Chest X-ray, PA view. Patient: 34 years old, sex M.
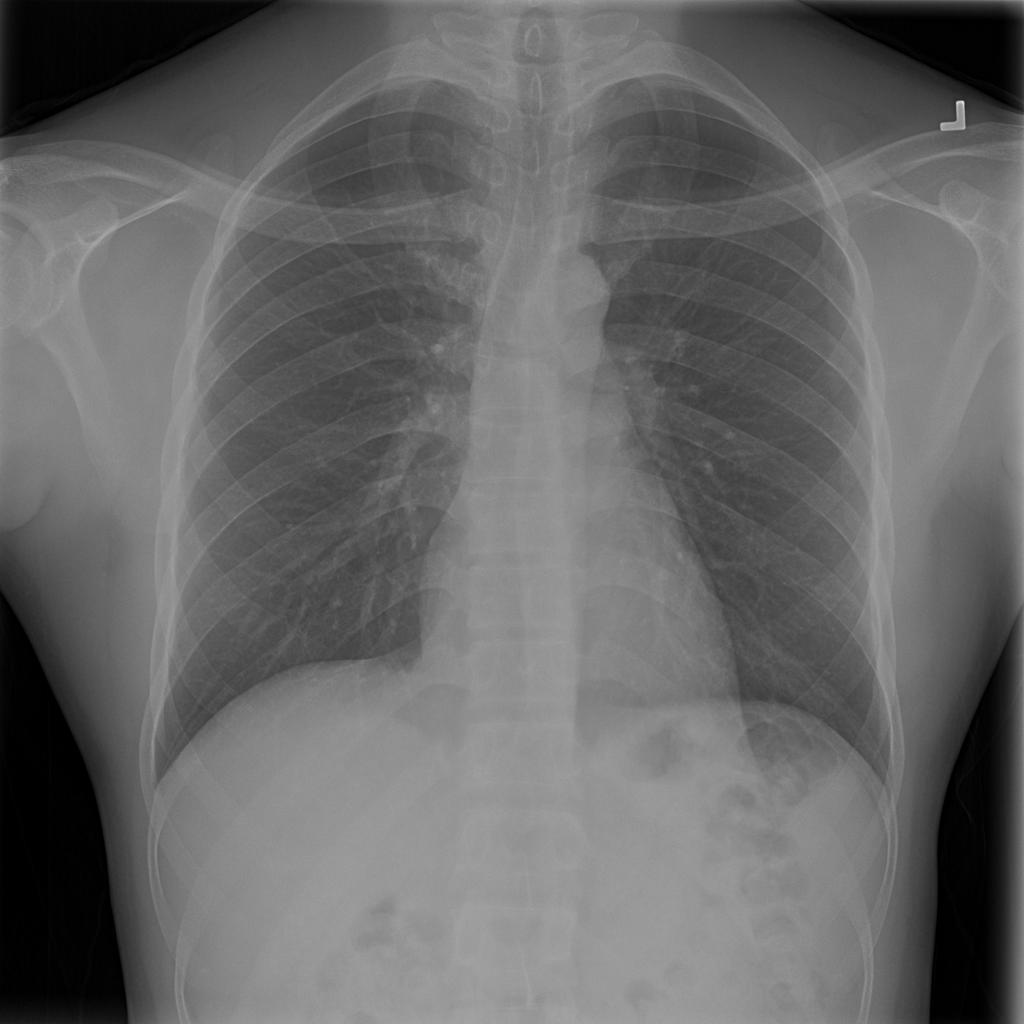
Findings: No Finding